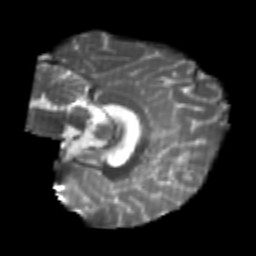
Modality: T2w
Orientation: sagittal
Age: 20
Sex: male
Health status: healthy
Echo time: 0.074 s